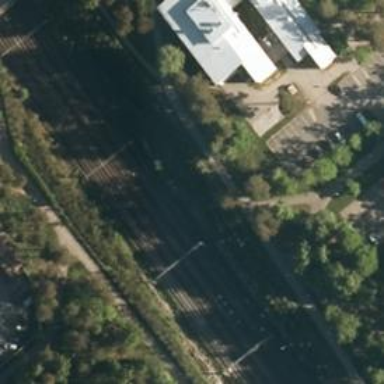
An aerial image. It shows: Railway signal.